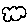
Label: cloud